Interaction volume radius: 10 \u00c5
Interaction volume height: 25 \u00c5
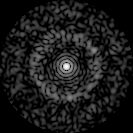
Disorder parameter: 0.8487